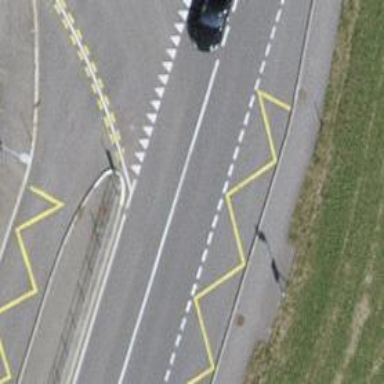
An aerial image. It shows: Bus stop with designated stop position for public transport.